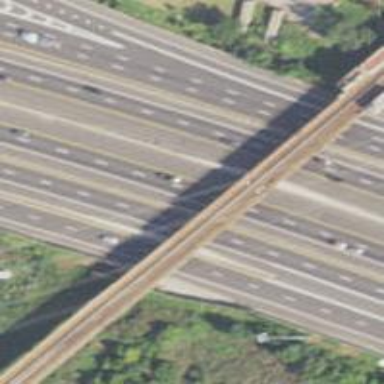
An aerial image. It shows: Asphalt motorway.